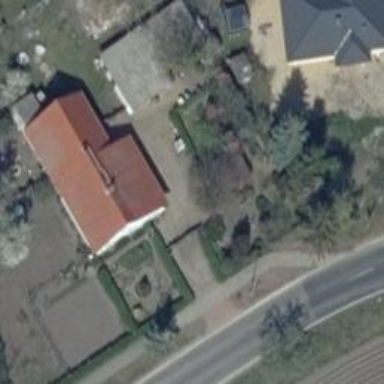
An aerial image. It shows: Simple and straightforward house.